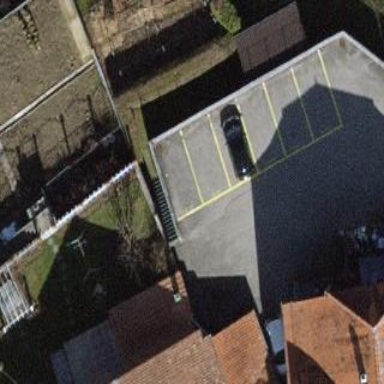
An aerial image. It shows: Parking area.